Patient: sex M, age 36
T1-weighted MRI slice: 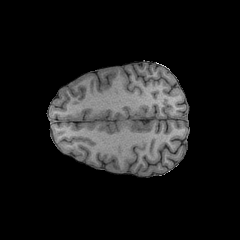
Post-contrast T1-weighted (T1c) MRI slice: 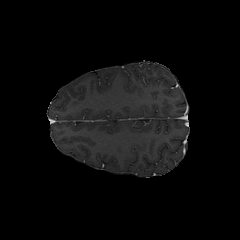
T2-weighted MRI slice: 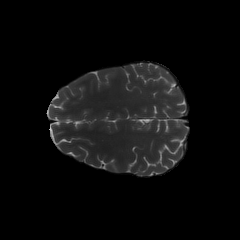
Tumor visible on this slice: no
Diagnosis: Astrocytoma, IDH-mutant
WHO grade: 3